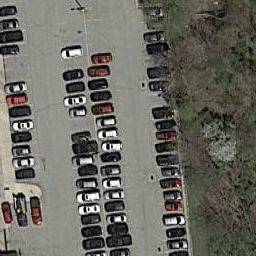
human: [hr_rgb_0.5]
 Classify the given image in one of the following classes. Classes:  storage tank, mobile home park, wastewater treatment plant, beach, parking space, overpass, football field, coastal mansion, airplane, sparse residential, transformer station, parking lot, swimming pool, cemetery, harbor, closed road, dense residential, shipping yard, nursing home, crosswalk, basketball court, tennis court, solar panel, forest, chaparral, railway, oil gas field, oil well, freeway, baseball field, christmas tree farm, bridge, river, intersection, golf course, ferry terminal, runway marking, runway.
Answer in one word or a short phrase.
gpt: parking lot